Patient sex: M
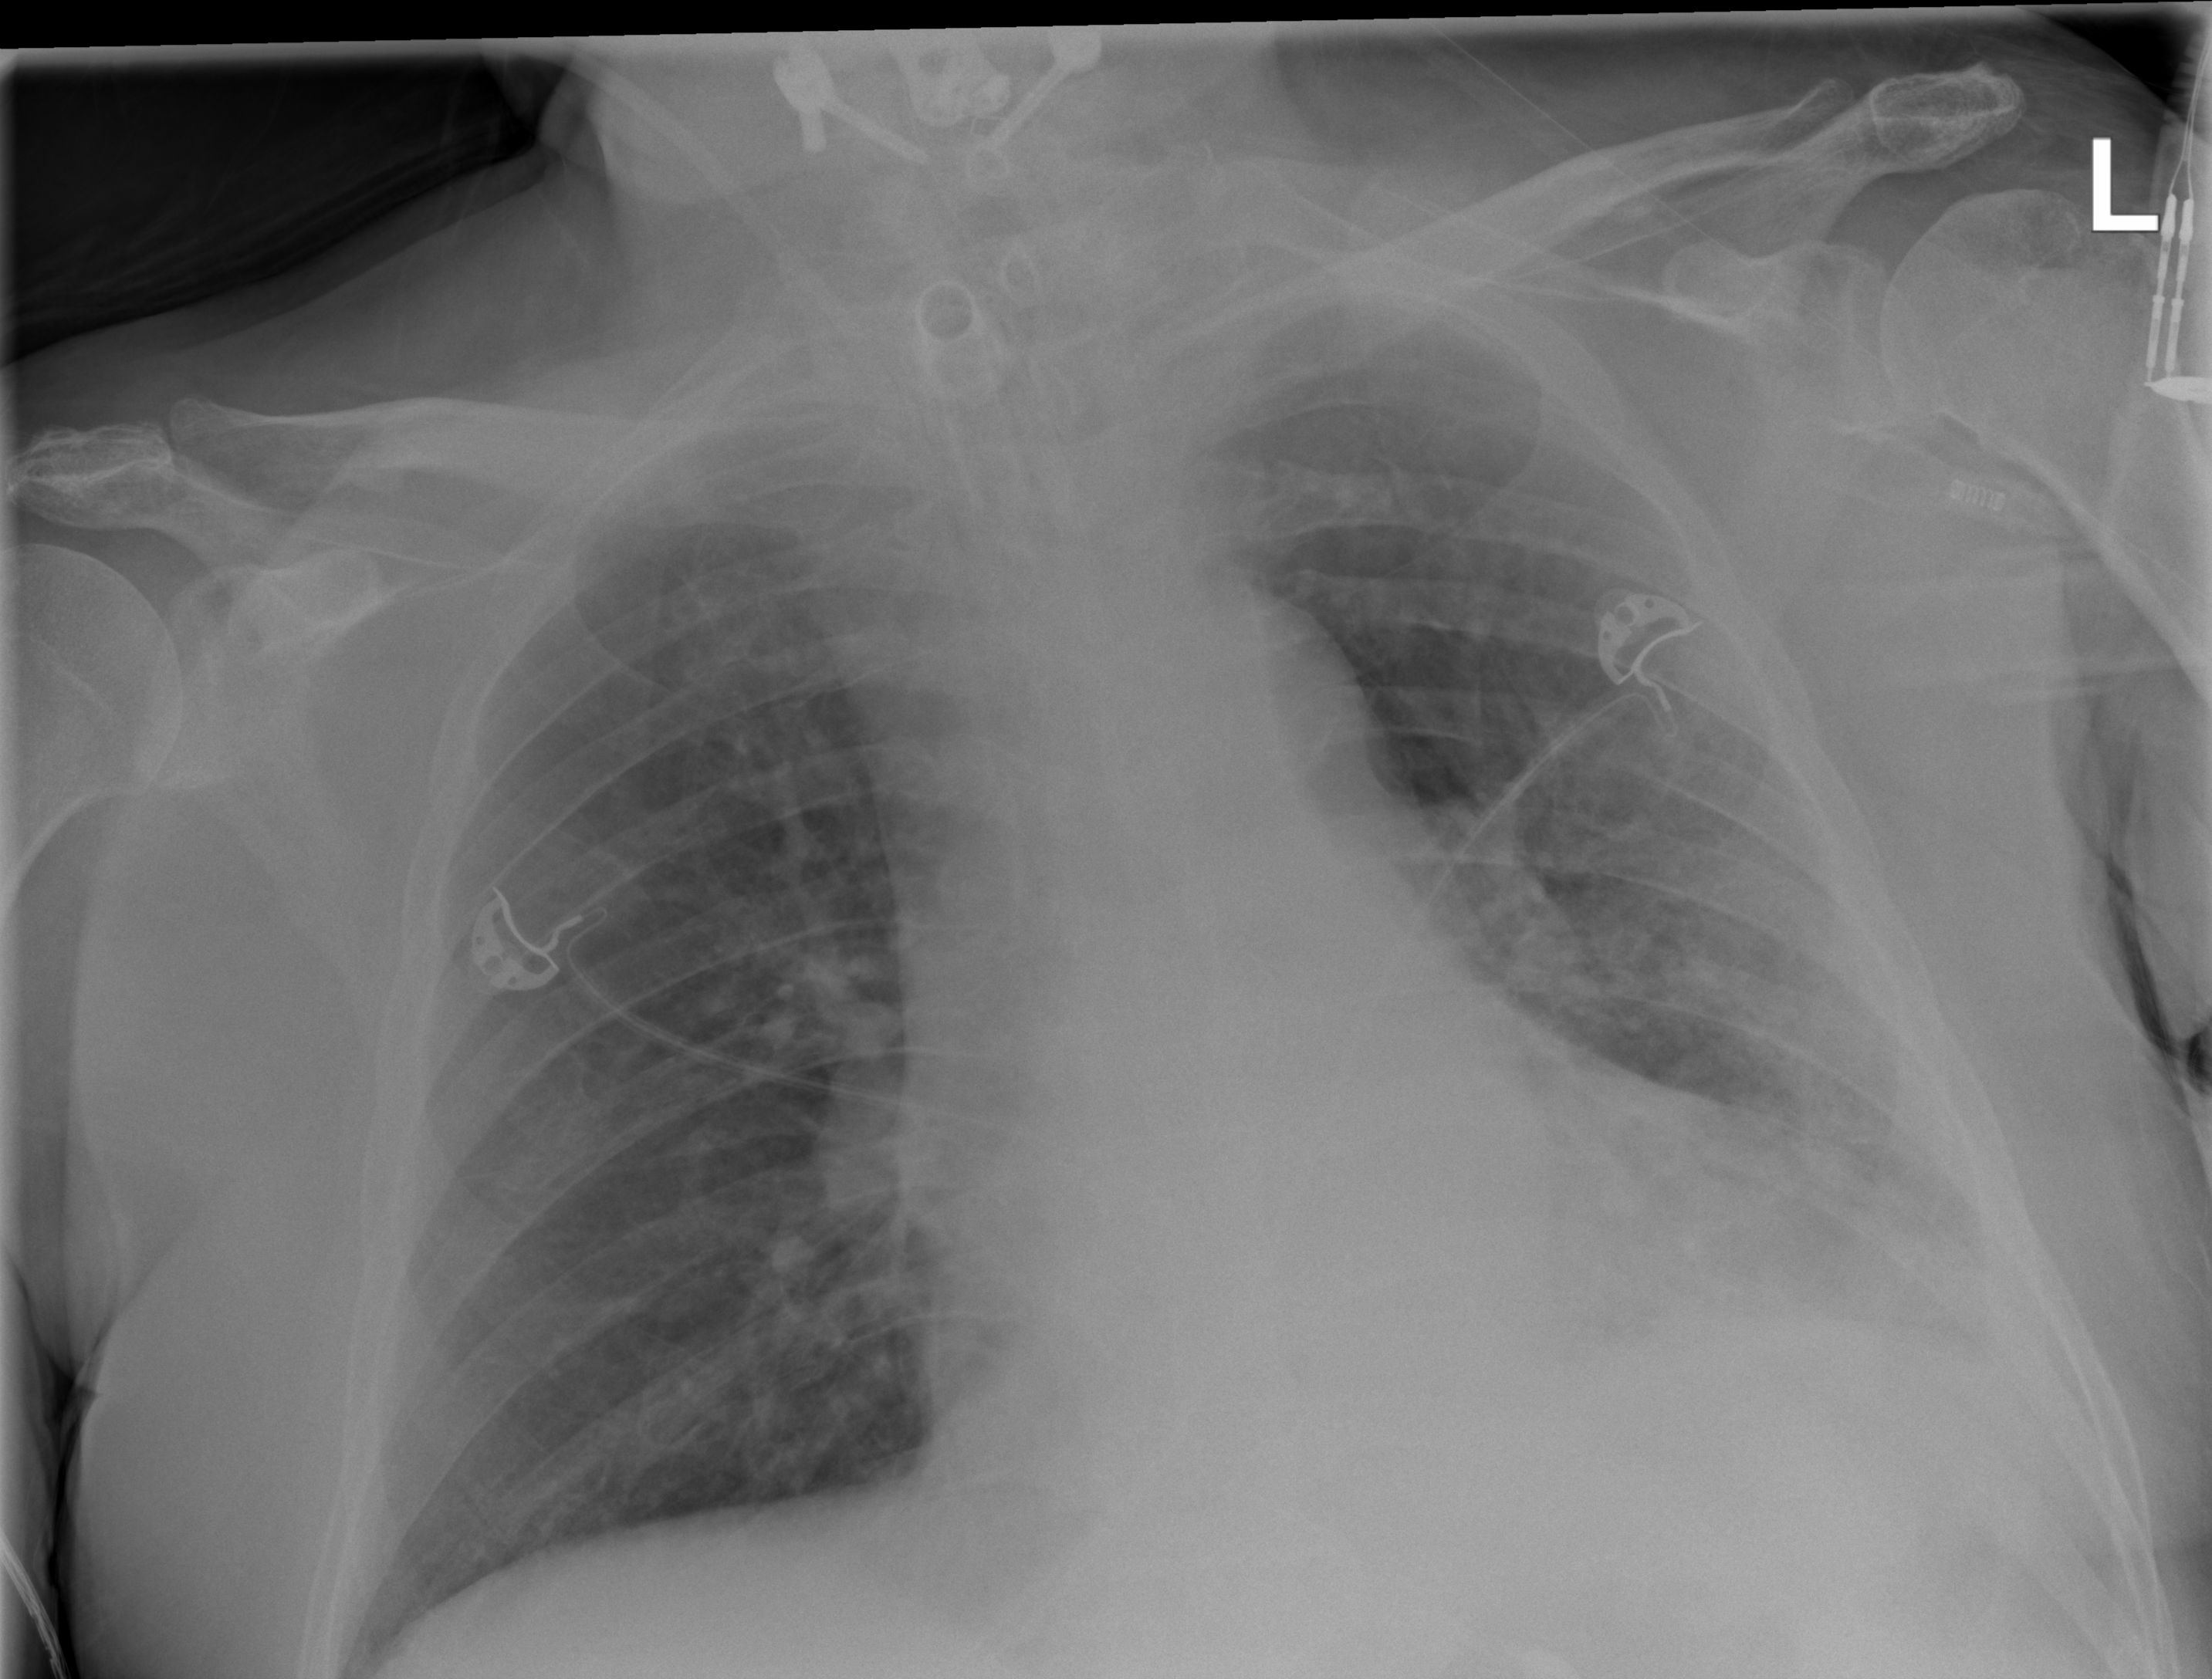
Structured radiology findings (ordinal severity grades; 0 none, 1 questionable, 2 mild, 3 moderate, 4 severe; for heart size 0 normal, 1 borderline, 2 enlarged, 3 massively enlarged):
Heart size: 1
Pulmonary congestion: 0
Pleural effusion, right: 0
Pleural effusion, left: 2
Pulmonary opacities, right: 0
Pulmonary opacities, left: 2
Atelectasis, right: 0
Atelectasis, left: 3